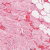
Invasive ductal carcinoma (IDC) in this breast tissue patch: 0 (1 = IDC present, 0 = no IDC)